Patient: sex F, age 59
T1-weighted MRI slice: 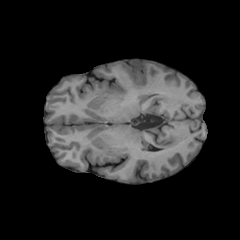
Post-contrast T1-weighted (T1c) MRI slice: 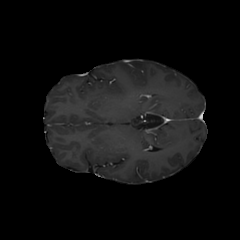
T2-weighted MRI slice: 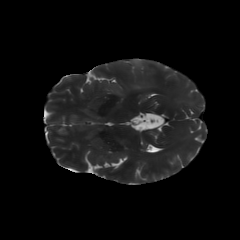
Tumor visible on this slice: yes
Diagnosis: Astrocytoma, IDH-mutant
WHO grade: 3